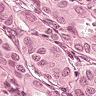
Metastatic tissue present: yes